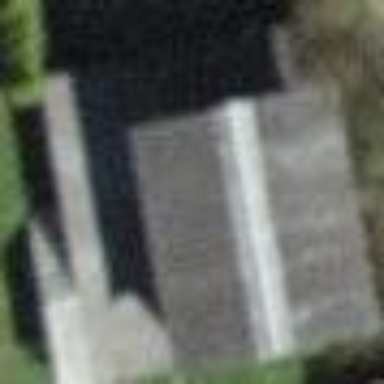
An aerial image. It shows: Garage building.